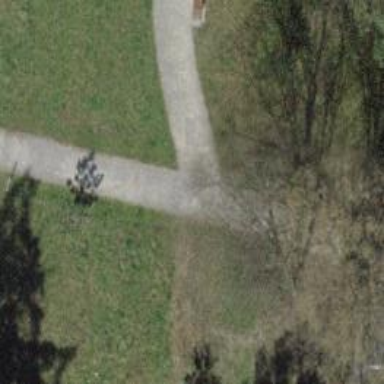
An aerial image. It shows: Footway with gravel surface.